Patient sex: F
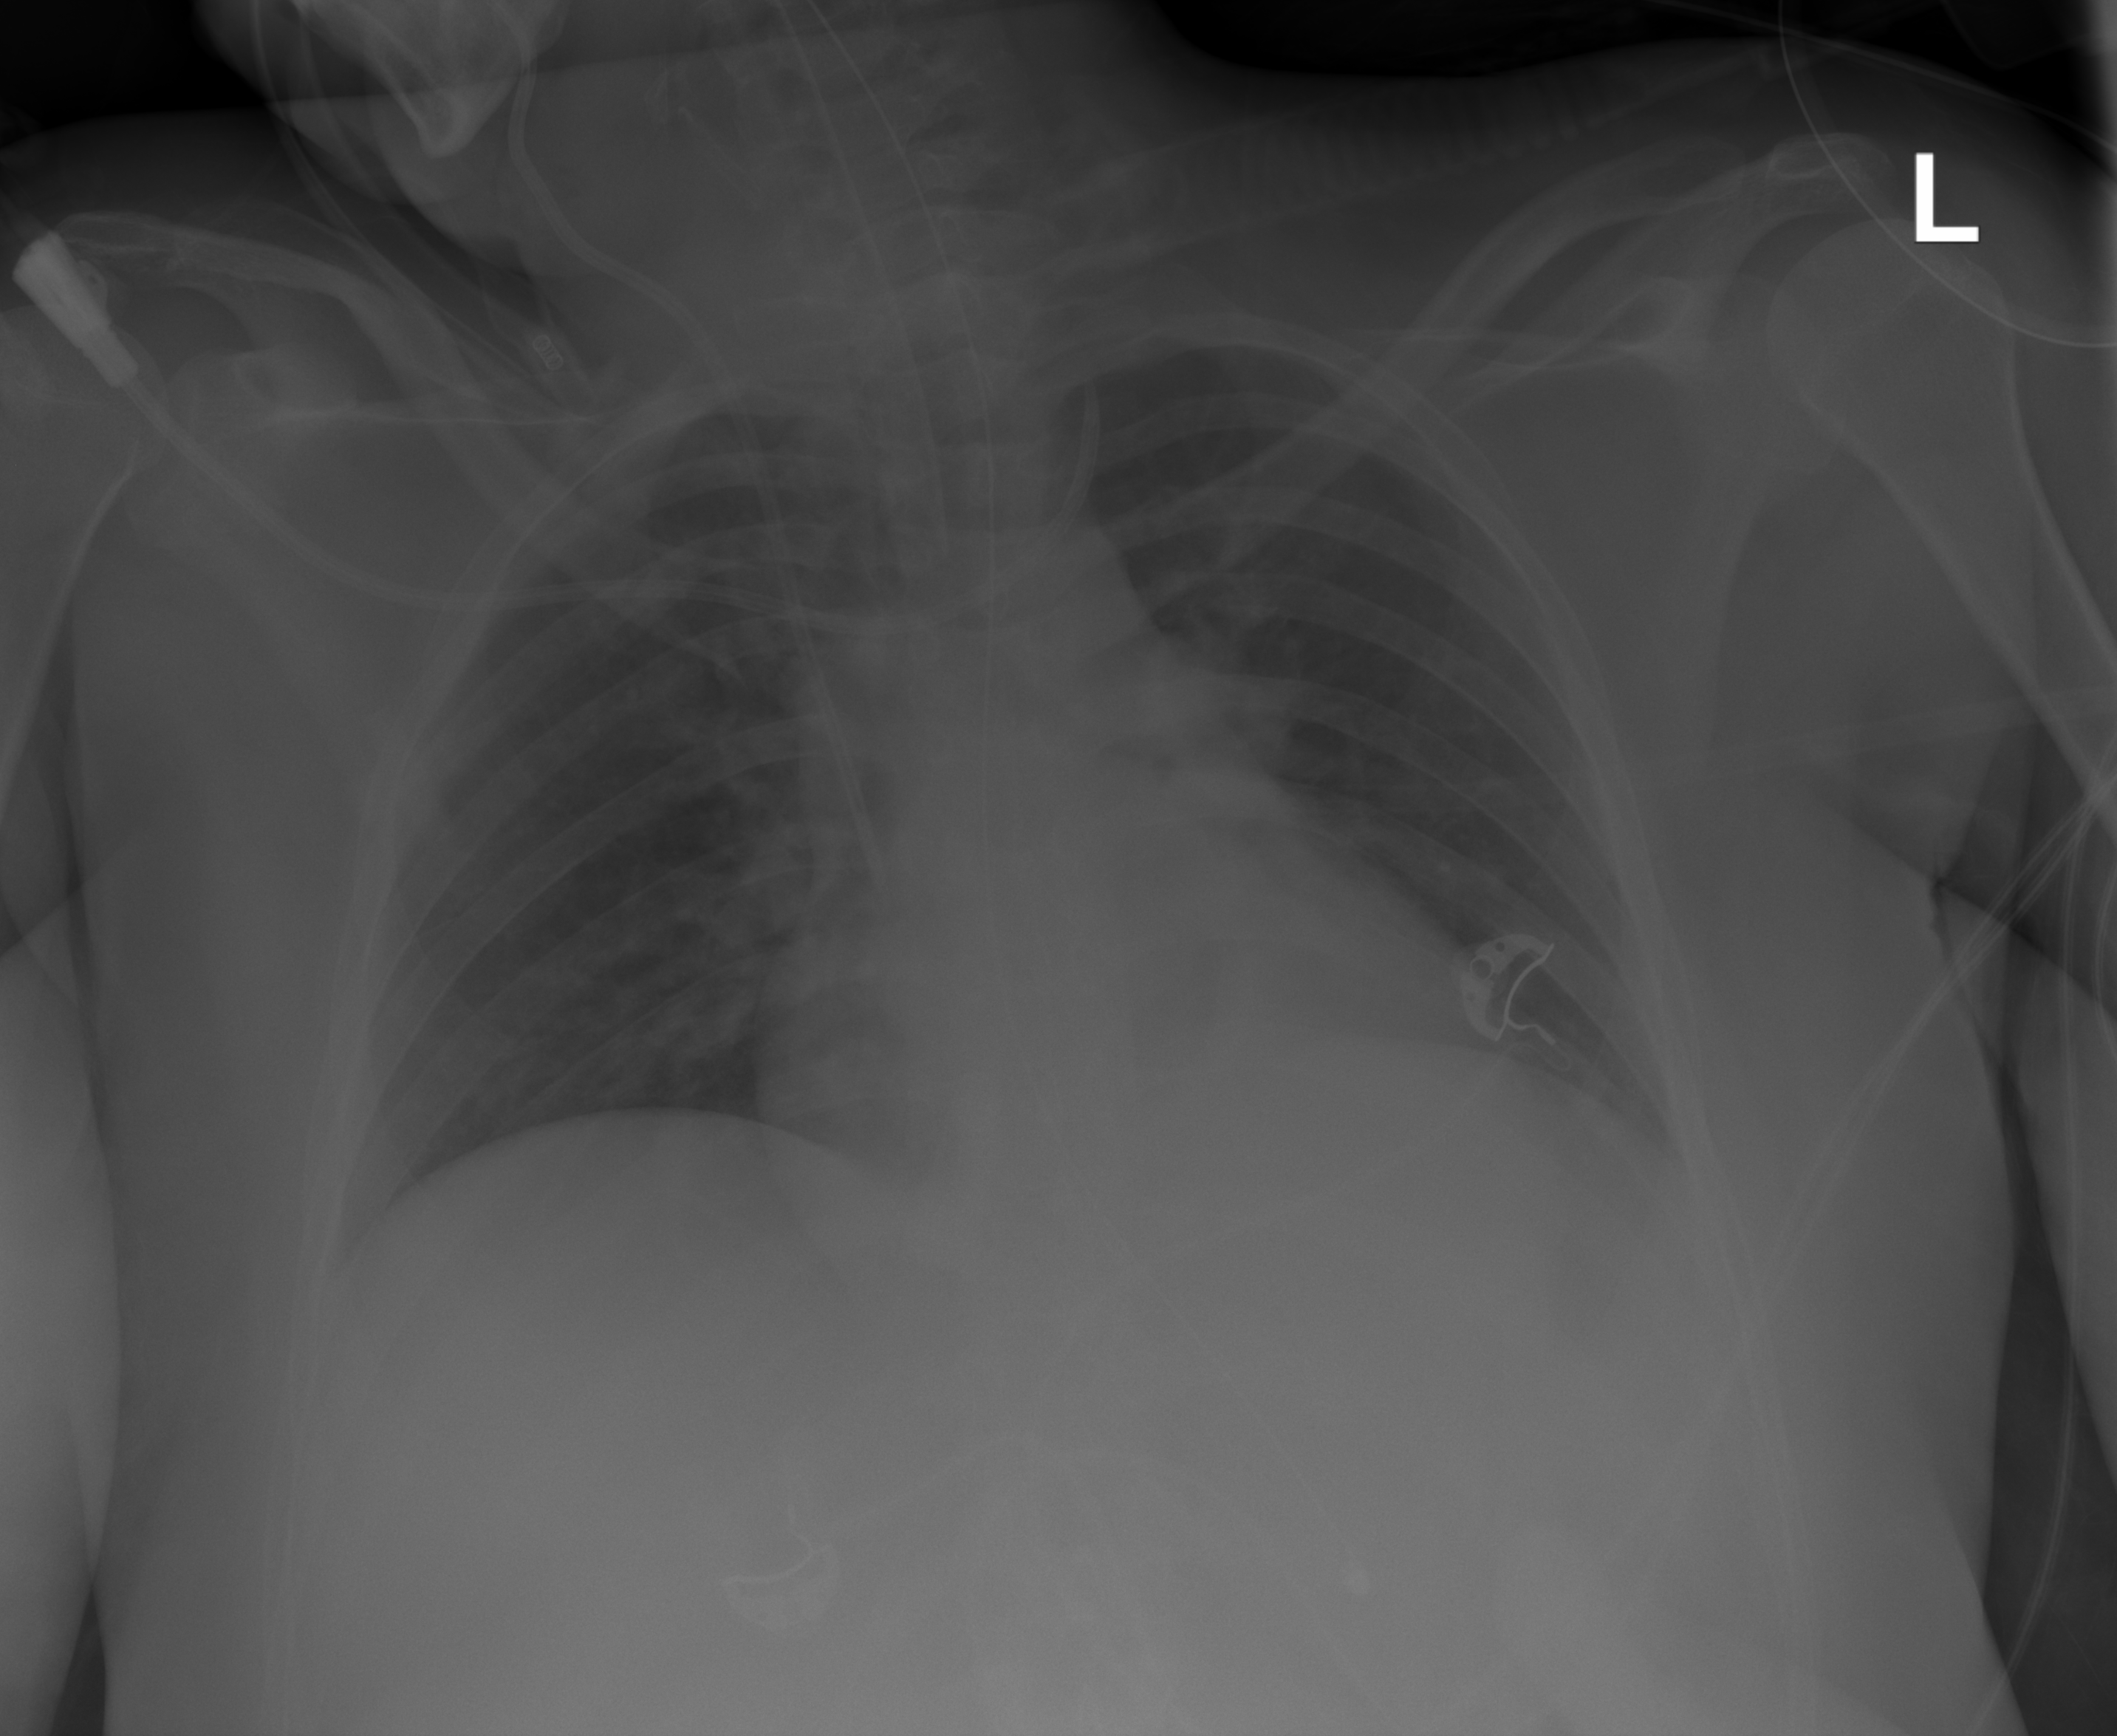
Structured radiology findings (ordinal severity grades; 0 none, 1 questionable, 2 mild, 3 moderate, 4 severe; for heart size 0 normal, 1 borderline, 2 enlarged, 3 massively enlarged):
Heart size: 2
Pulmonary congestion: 0
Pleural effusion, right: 0
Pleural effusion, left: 2
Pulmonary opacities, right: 0
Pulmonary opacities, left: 0
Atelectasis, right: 0
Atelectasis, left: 2